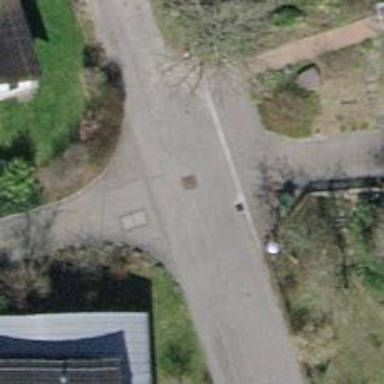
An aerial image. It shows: Asphalt alley road designated as service road.